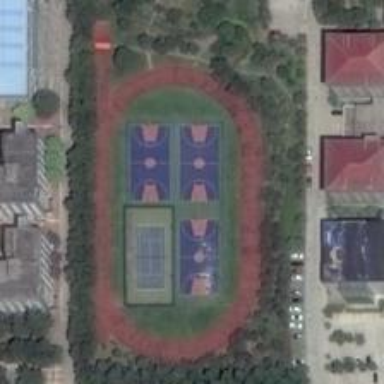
In this open area between several buildings, a exercise yard made up of basketball courts,a tennis courts and numerous plants can be seen .